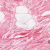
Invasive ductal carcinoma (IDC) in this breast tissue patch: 0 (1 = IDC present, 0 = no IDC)